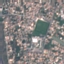
Land use / land cover: Residential